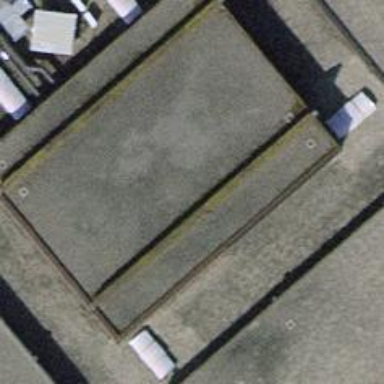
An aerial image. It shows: Building with gravel roof.